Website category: university
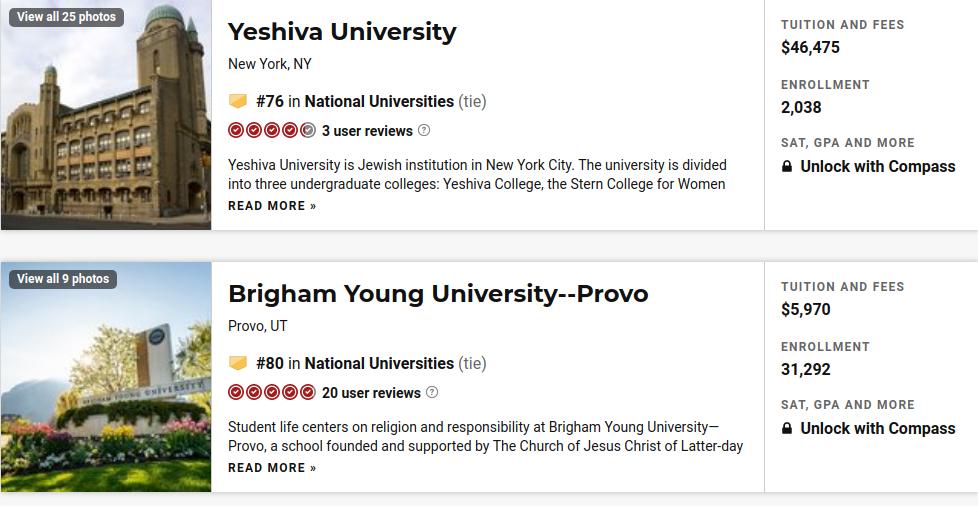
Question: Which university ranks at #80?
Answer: Brigham Young University--Provo

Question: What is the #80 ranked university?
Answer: Brigham Young University--Provo

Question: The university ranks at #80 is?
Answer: Brigham Young University--Provo

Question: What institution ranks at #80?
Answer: Brigham Young University--Provo